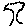
Label: tree